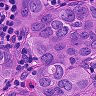
Metastatic tissue present: yes